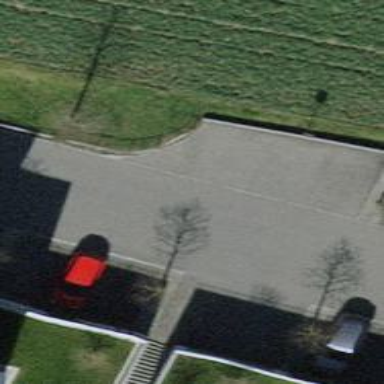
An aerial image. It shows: Concrete steps on the road with surface made of concrete plates.